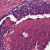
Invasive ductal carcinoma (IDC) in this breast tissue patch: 0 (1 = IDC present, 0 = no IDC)